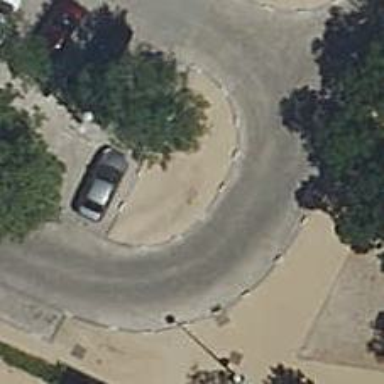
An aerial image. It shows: Asphalt road designated as living street.